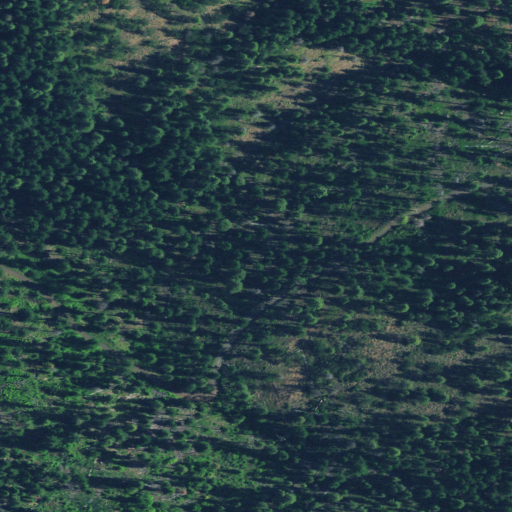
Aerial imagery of slope(s) in Oregon named Hillary Grade containing evergreen forest and open development